Question: friends. I want draw MapOverlay like as PopUp Menu same as in this image. How I can do this.
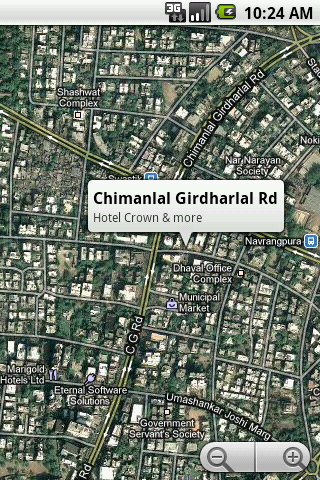
Answer: You can use or refer to my MapViewBalloons project which I created for this purpose: <URL>